Question: I am currently developing a web application that implements drag and drop and I need to retrieve the YPosition of where the element is dropped. This works fine using event.clientX & event.clientY until the screen has scollbars at which time these do not take into account the amount of space that is offscreen.
There is also the event.pageX and event.pageY properties which do contain this information but <URL> stated that these should not be as they are not standardized.

From looking at a blog post by <URL>.
I have tested my solution in IE11, Firefox and Chrome and it works in all browsers but what I was wondering is are pageX & pageY safe to use in a production web application?
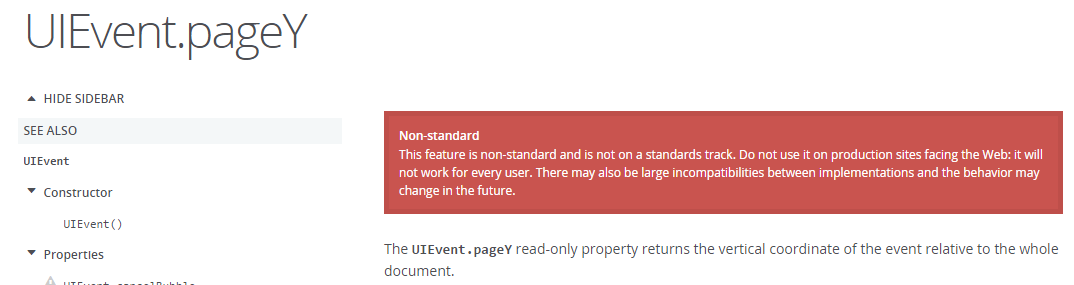
Answer: Unless you need to support IE8, <URL> using it.